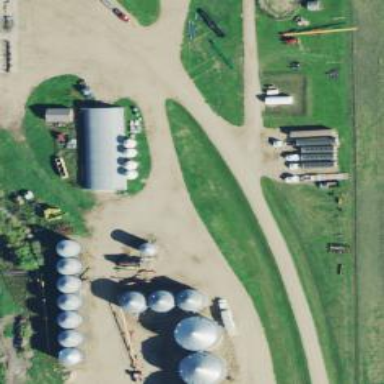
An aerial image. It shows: Farmyard area.